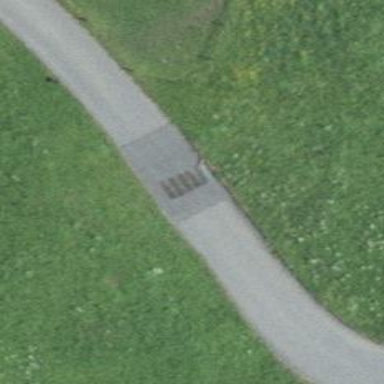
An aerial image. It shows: Cattle grid barrier.